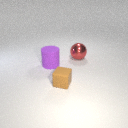
small brown rubber cube to the left of large red metal sphere